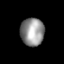
Tissue: lung
Cell type: Epithelial cells
Senescence score: 0.5748
Nuclear area (px): 647
Mean DAPI intensity: 145.666